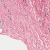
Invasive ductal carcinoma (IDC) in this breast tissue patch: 0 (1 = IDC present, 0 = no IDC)